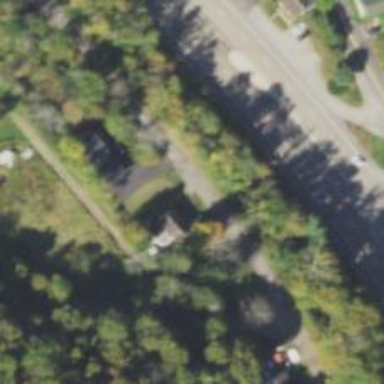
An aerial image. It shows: Abandoned railway near residential road.